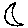
Label: moon